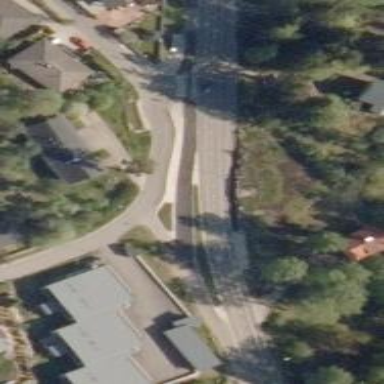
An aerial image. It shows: Asphalt cycleway.